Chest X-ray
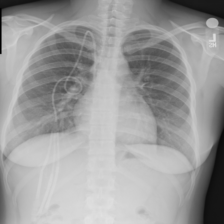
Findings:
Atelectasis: negative
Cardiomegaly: negative
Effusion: negative
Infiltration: negative
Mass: negative
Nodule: negative
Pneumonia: negative
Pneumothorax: negative
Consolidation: negative
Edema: negative
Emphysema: negative
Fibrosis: negative
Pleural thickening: negative
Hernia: negative